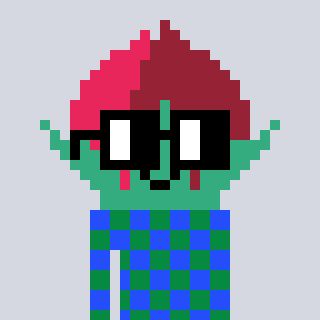
a pixel art character with square black glasses, a rosebud-shaped head and a green-colored body on a cool background